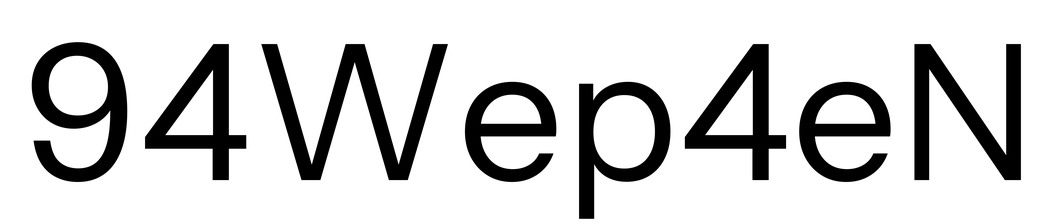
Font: InstrumentSans_Regular